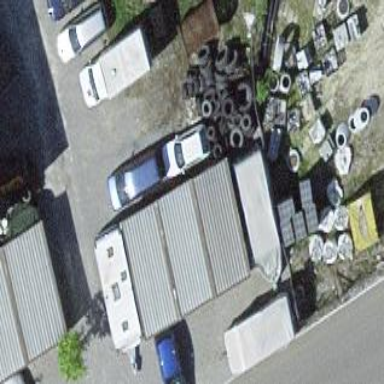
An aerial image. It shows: Garage building.